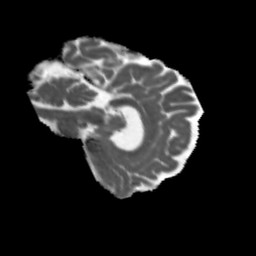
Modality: MD
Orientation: sagittal
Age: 76
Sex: female
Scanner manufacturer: siemens
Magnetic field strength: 3 T
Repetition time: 5.47 s
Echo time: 0.0854 s